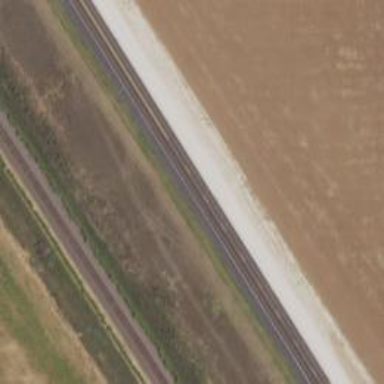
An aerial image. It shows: Asphalt road classified as trunk highway.